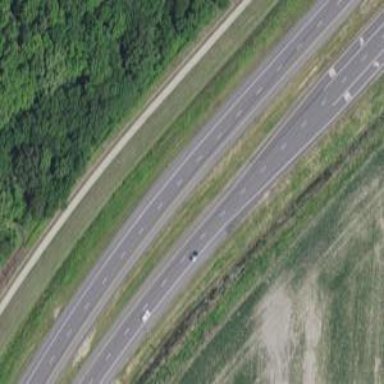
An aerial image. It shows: Trunk highway.